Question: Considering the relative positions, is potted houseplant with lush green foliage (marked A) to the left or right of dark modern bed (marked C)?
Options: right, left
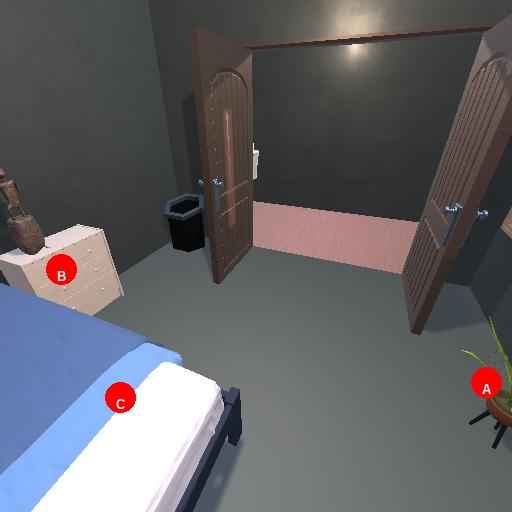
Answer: right